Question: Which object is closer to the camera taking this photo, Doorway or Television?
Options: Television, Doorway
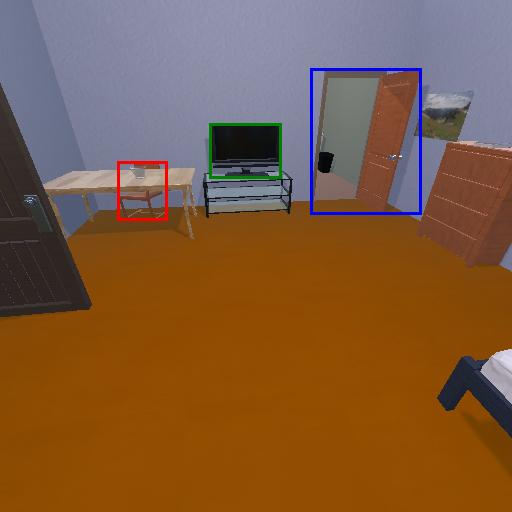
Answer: Television